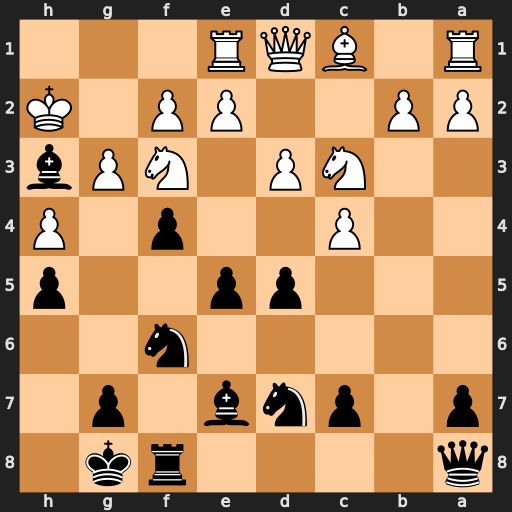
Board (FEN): q4rk1/p1pnb1p1/5n2/3pp2p/2P2p1P/2NP1NPb/PP2PP1K/R1BQR3
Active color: b
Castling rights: -
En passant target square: -
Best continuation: Ng4+ Kxh3 Nxf2+ Kg2 Nxd1